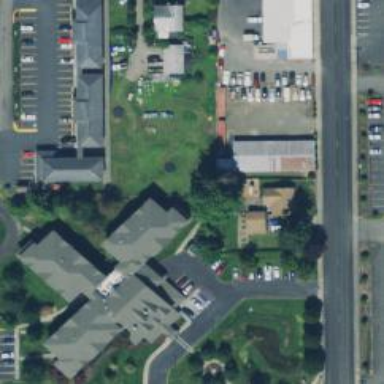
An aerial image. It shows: This is residential area with nursing home.